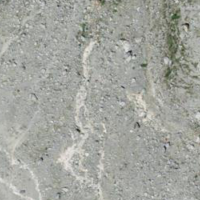
EUNIS habitat code: 47
Species observed at this site:
Chamaenerion dodonaei